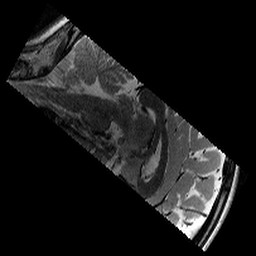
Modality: T2w
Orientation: sagittal
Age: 10
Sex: male
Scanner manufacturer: siemens
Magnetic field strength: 3 T
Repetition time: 9.23 s
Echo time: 0.067 s